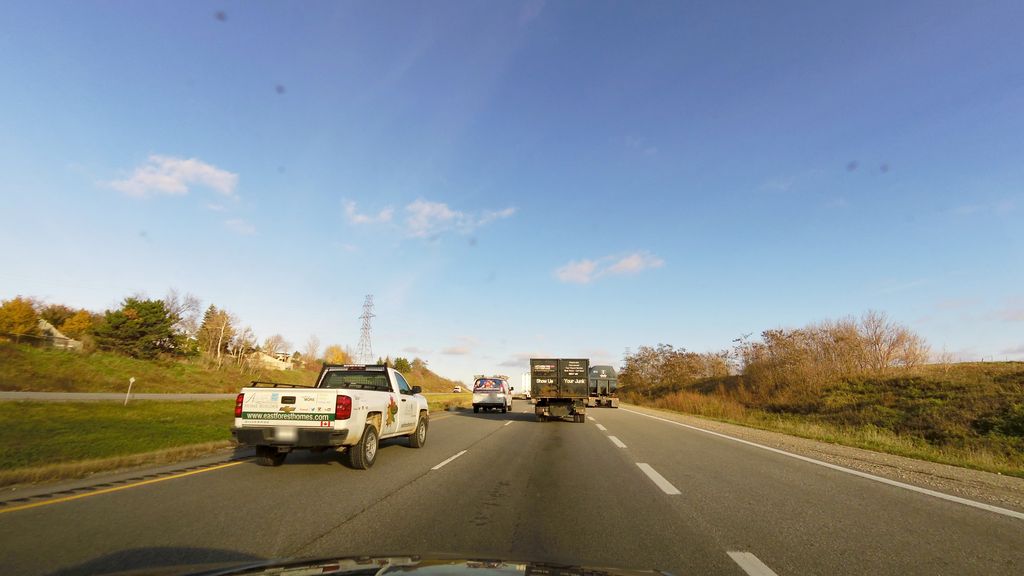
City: kitchener-waterloo